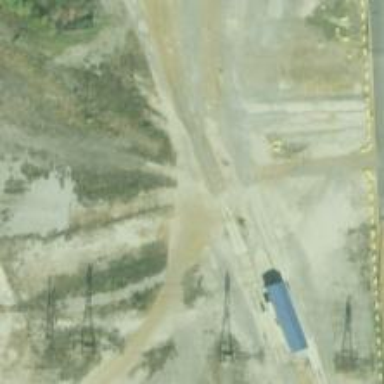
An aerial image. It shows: Disused railway.